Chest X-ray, AP view. Patient: 41 years old, sex F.
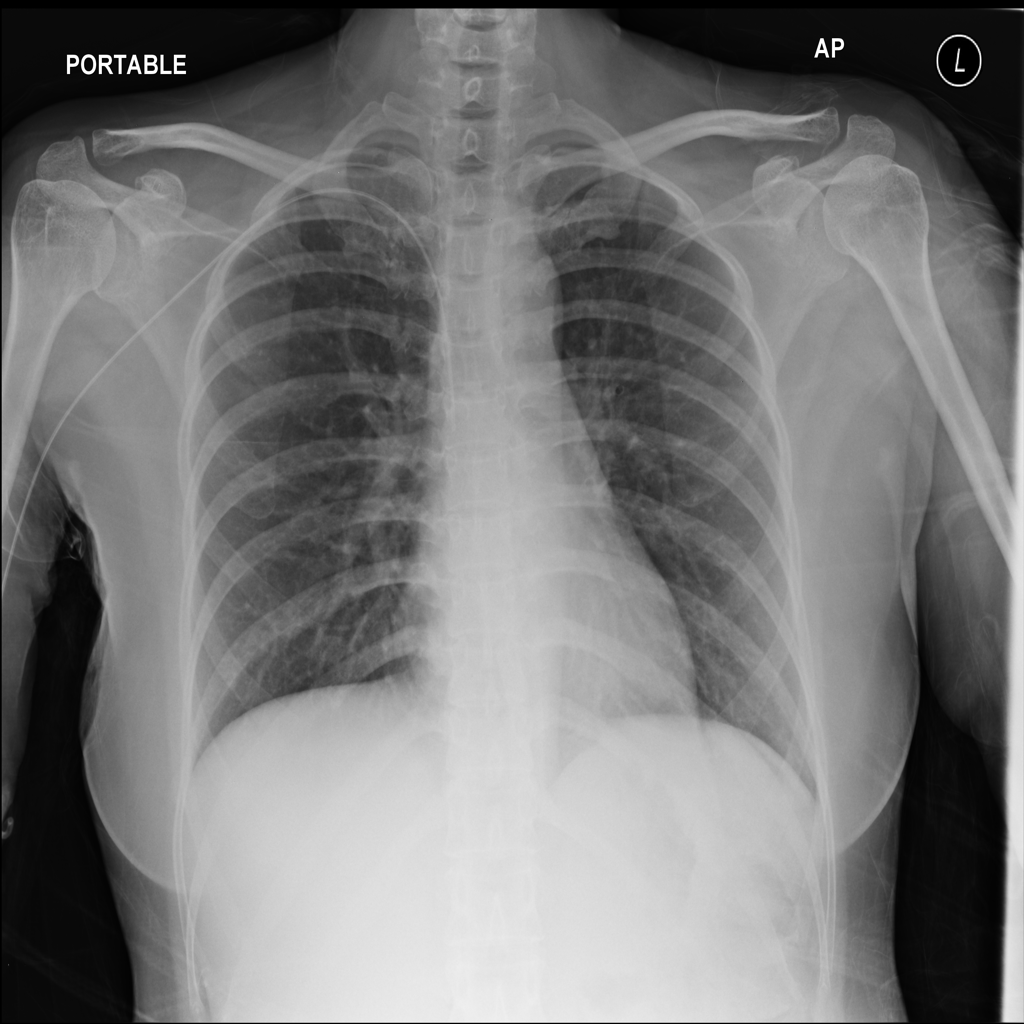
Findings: No Finding